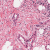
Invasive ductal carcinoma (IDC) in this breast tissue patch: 0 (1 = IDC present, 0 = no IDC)